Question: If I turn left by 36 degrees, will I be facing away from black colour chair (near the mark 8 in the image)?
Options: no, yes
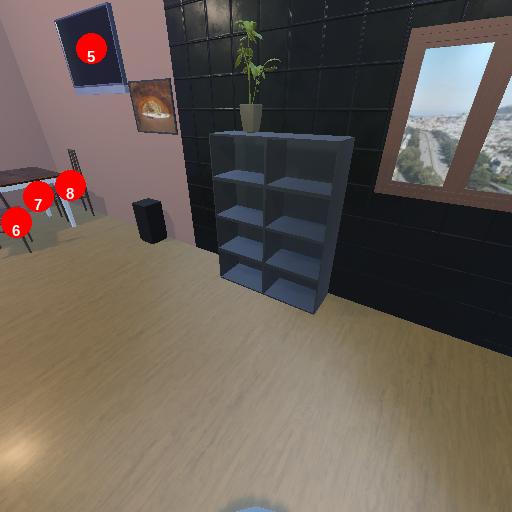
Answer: no